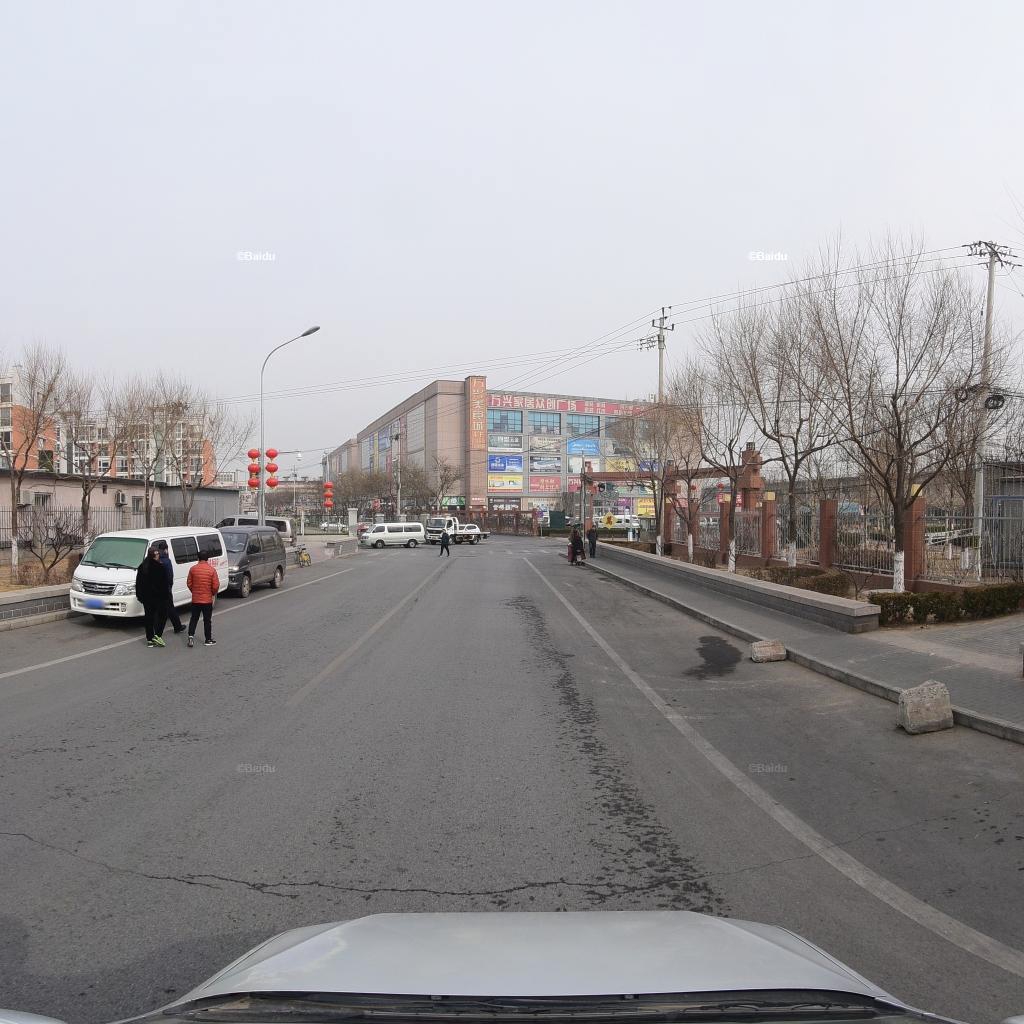
Region: Fengtai
Road damage annotations: transverse crack